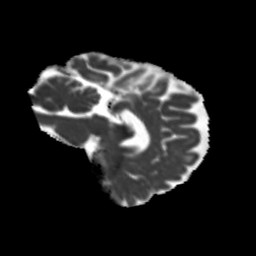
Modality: MD
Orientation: sagittal
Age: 46
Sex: male
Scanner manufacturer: siemens
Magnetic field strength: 3 T
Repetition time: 5.25 s
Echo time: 0.08 s